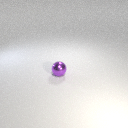
small purple metal sphere